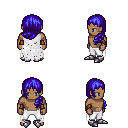
a pixel art fantasy rpg character, male body template, human, dark skin, white tattered cape, white pants, blue left-swept hairstyle, leather bracers, metal boots, four views (front, back, left, right), 2x2 character sprite sheet, small pixel art, hard edges, no anti-aliasing